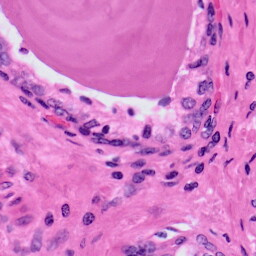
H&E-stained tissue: Prostate